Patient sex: M
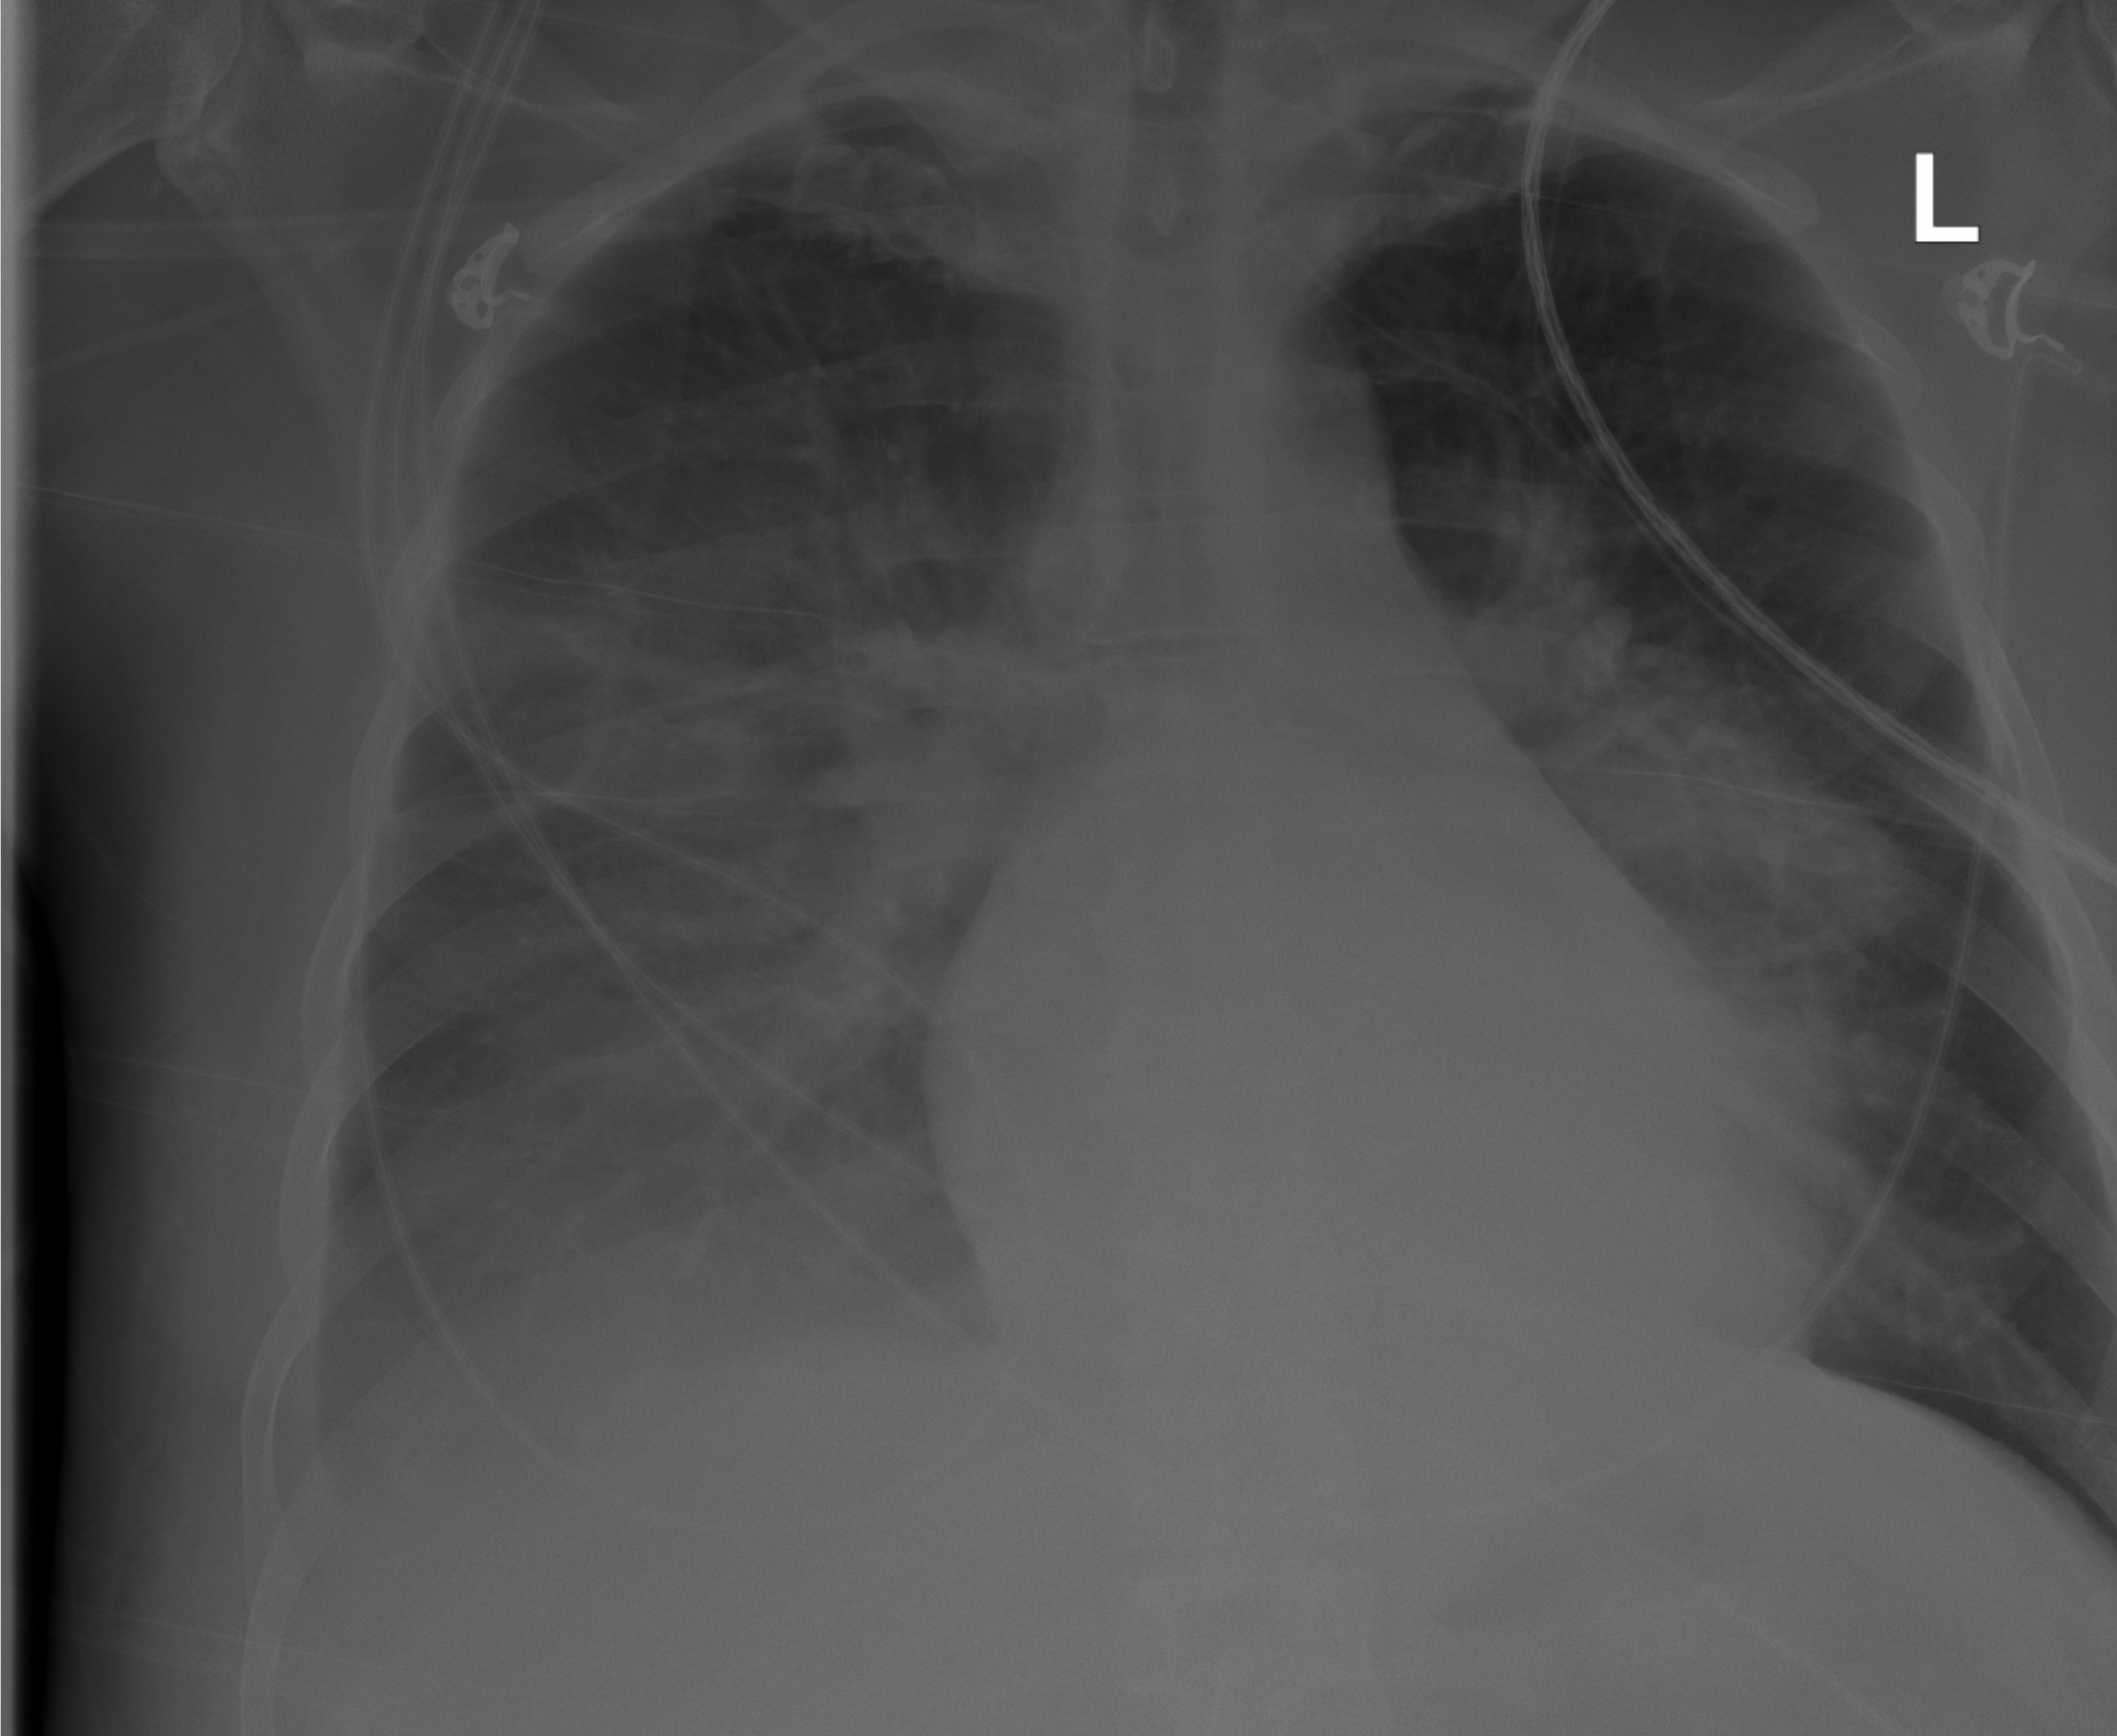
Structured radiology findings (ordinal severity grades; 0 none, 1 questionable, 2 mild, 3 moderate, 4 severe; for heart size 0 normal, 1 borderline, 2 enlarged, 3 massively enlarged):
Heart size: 2
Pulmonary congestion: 0
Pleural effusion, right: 3
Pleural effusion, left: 0
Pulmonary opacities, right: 2
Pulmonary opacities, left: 2
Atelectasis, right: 3
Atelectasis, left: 2